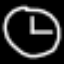
Label: clock